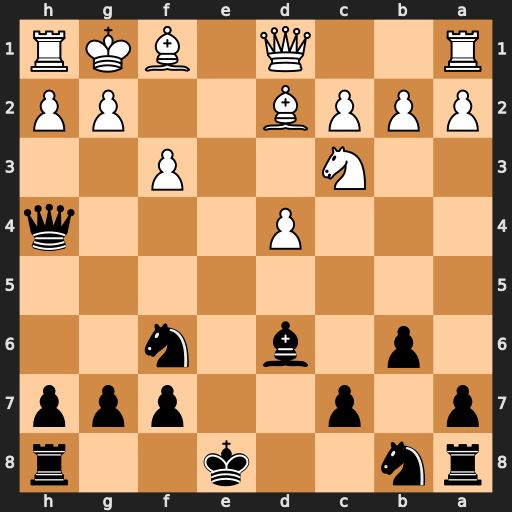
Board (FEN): rn2k2r/p1p2ppp/1p1b1n2/8/3P3q/2N2P2/PPPB2PP/R2Q1BKR
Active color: b
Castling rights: kq
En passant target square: -
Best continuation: Qxd4+ Be3 Qxe3#